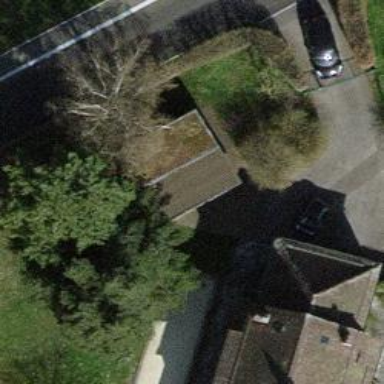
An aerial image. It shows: Garage.